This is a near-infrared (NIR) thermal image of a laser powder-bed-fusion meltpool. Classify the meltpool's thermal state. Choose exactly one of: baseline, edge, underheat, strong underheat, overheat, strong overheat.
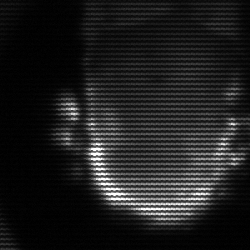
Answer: baseline